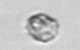
Label: coccolithophorid